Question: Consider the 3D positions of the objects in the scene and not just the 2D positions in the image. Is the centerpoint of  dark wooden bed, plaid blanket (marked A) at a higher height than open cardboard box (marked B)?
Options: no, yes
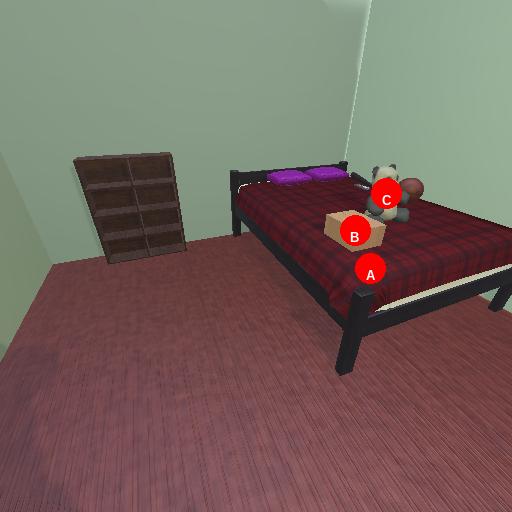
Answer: no